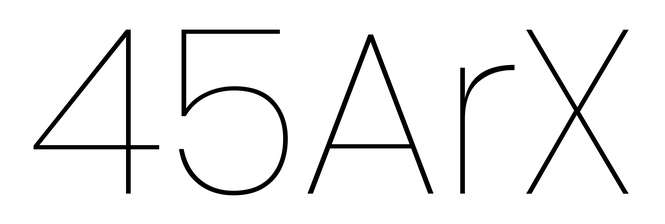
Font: Poppins-Thin